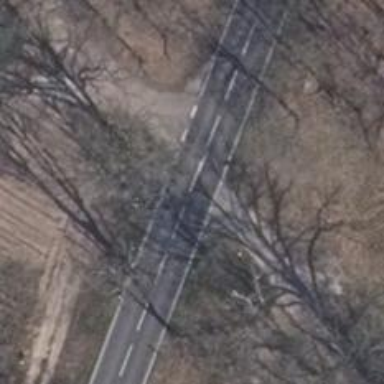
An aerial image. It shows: Secondary road.